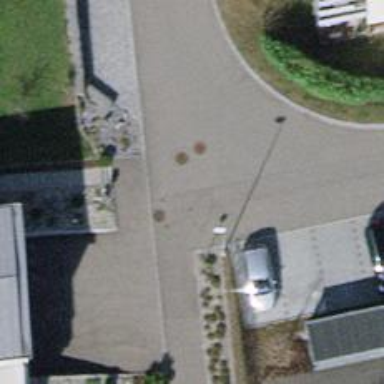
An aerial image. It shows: Asphalt road in residential area.